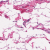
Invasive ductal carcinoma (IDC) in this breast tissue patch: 0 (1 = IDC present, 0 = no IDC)